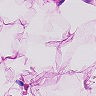
Metastatic tissue present: no